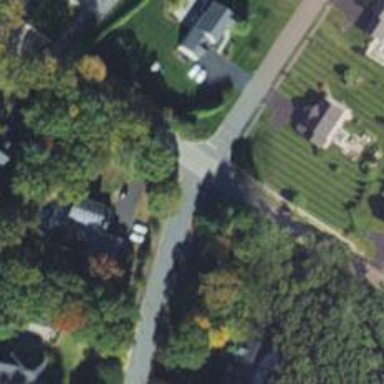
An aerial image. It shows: Road with stop sign.